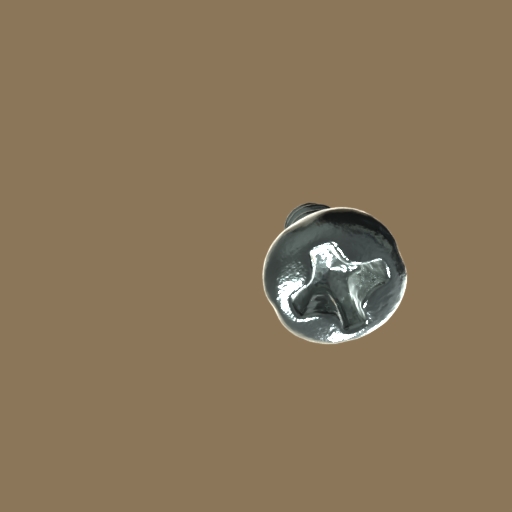
Label: screw